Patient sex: M
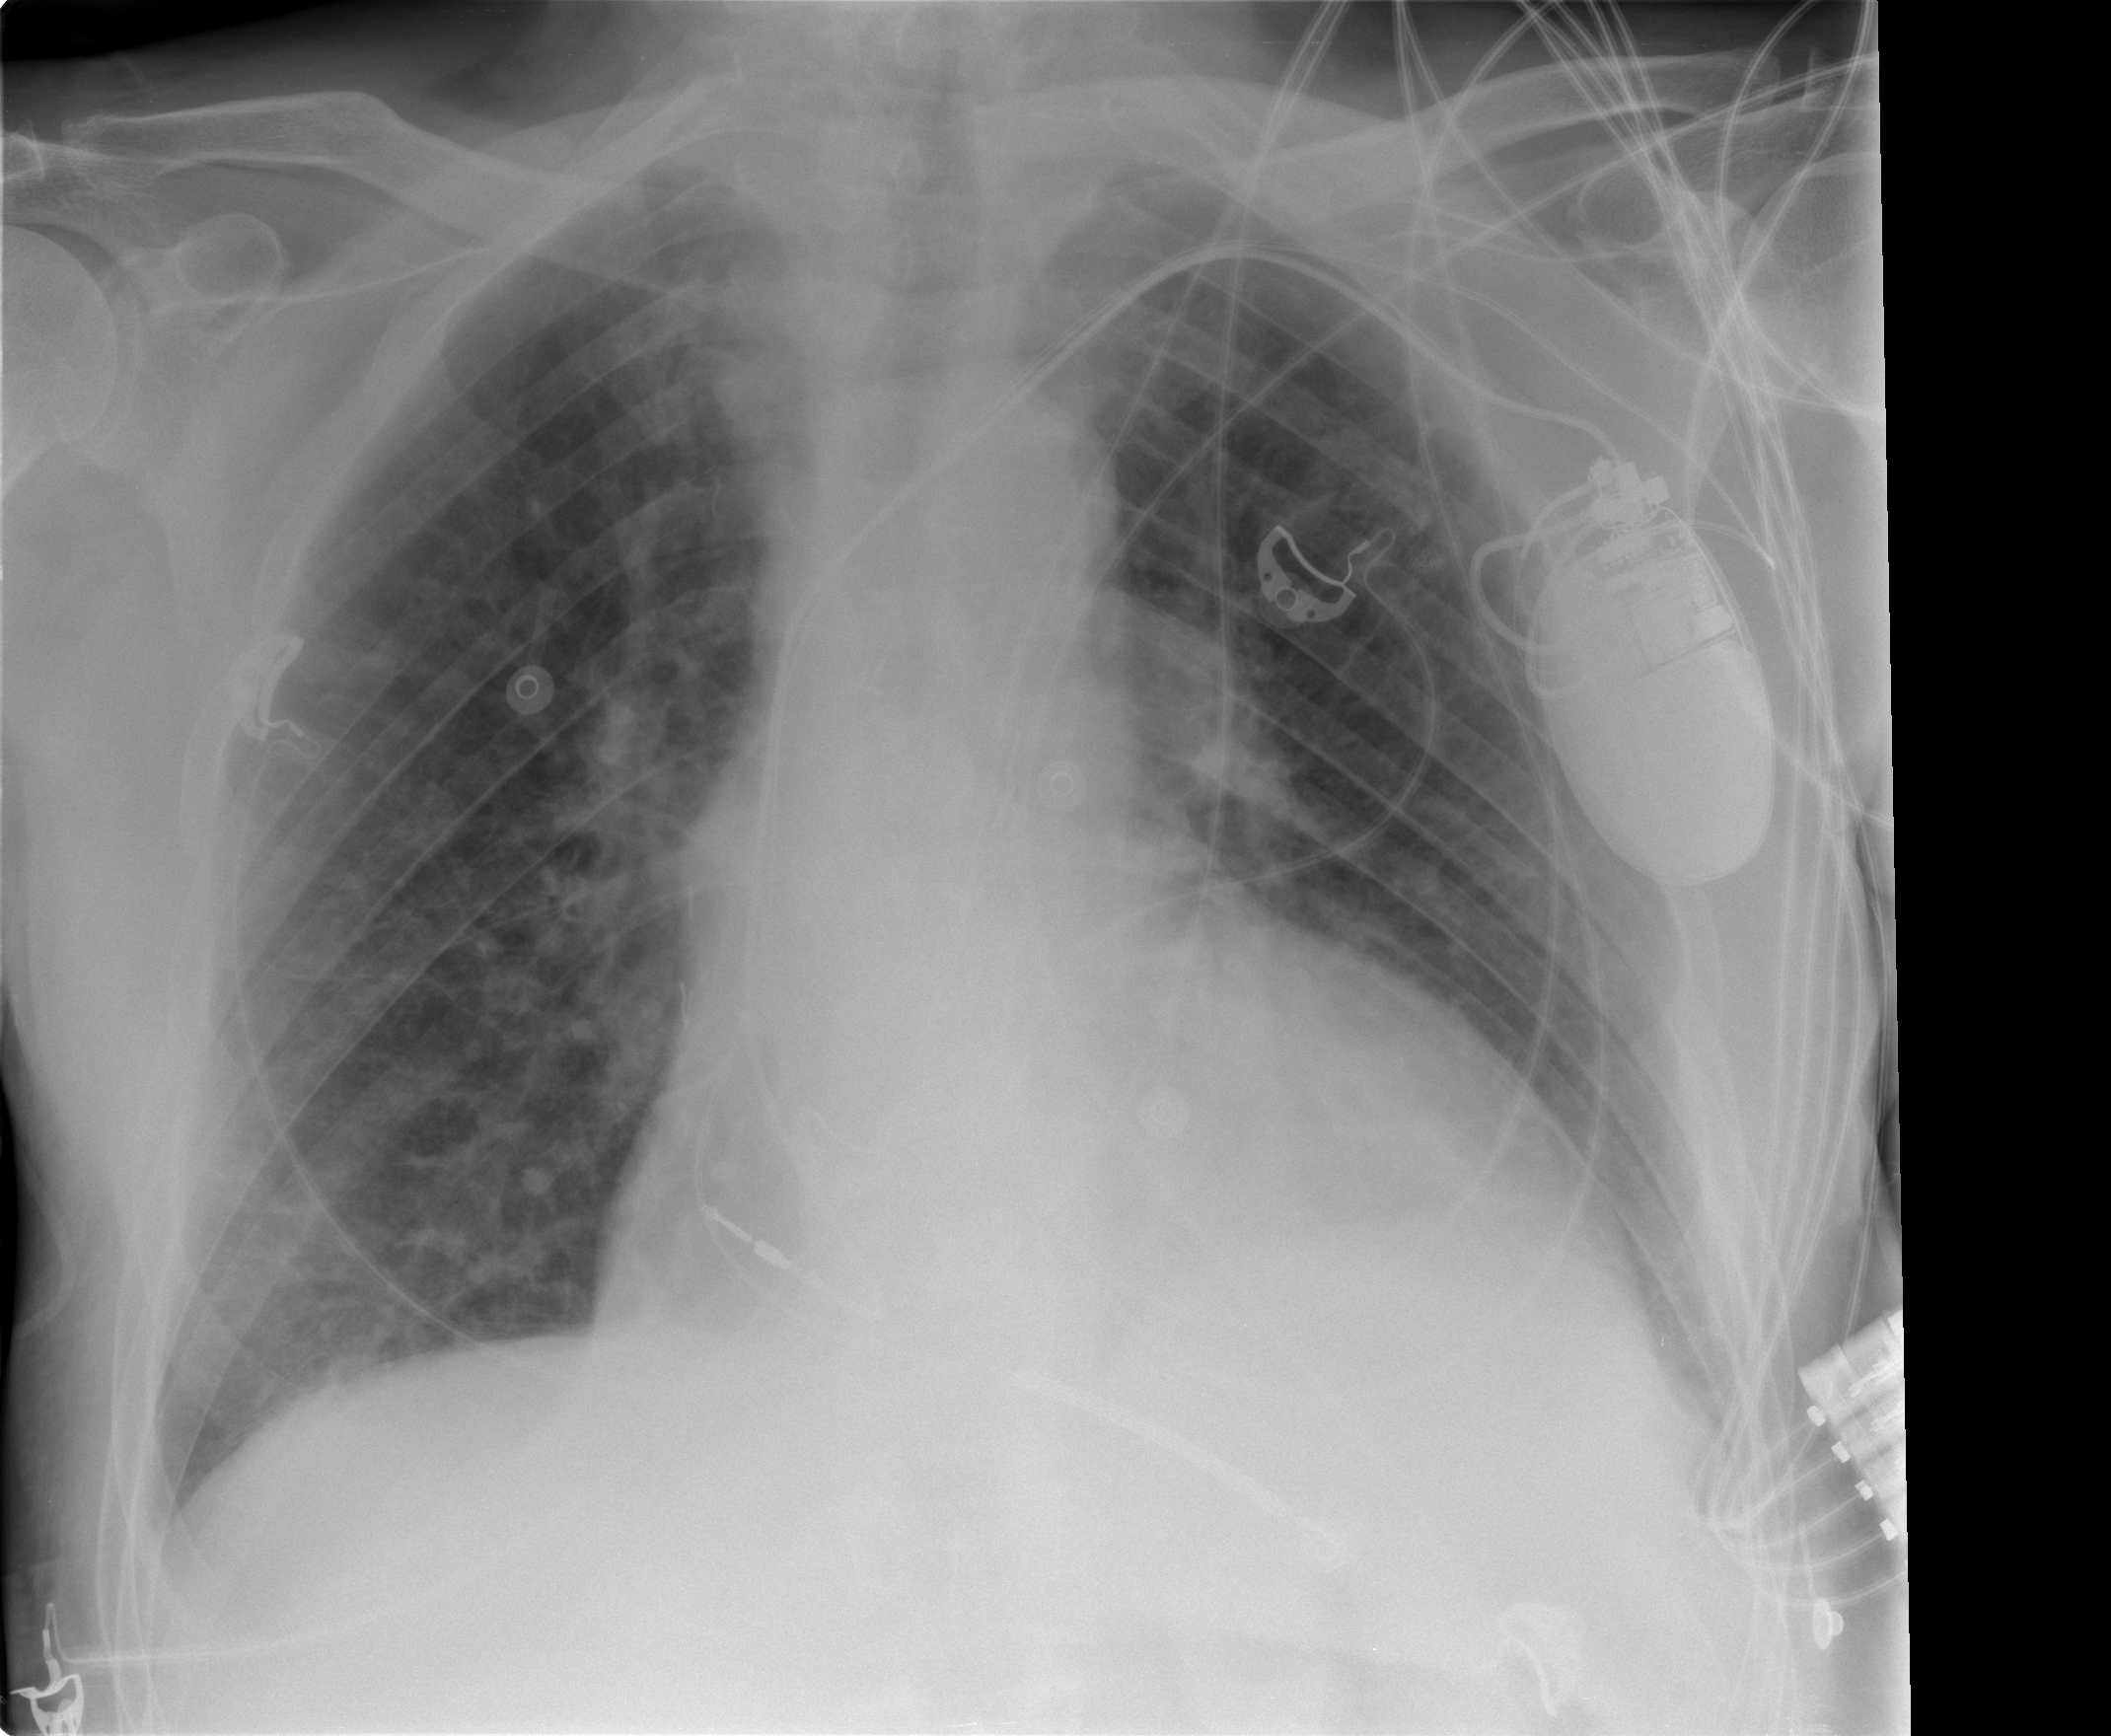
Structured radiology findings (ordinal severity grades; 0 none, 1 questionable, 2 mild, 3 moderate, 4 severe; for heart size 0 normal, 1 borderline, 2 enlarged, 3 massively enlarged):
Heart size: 2
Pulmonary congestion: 2
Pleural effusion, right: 1
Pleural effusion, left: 1
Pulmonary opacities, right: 2
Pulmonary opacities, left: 2
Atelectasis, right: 0
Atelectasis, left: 0